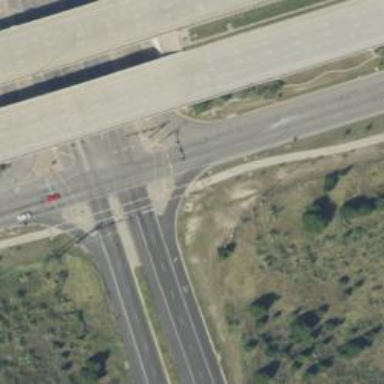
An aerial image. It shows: Asphalt road with secondary link designation.